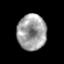
Tissue: prostate
Cell type: T cells
Senescence score: 0.3581
Nuclear area (px): 1019
Mean DAPI intensity: 159.086